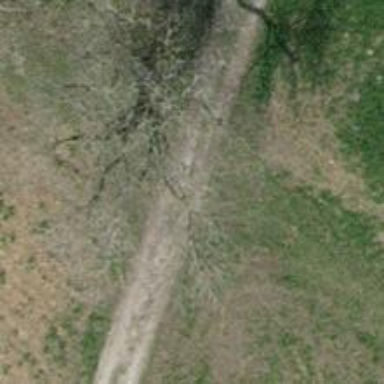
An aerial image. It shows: Gravel track with grade2 quality.